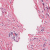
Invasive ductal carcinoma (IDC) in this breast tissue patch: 1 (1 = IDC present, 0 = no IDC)